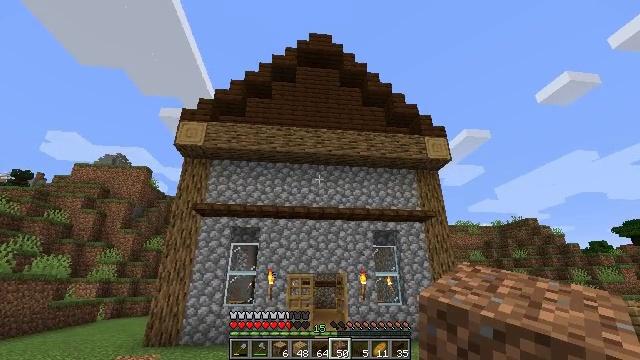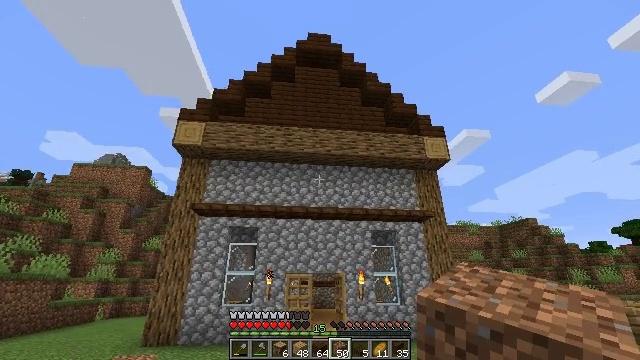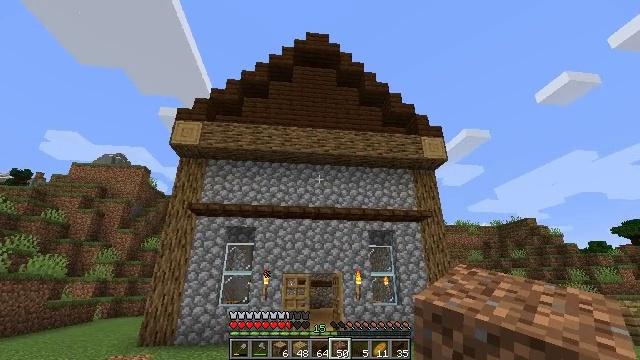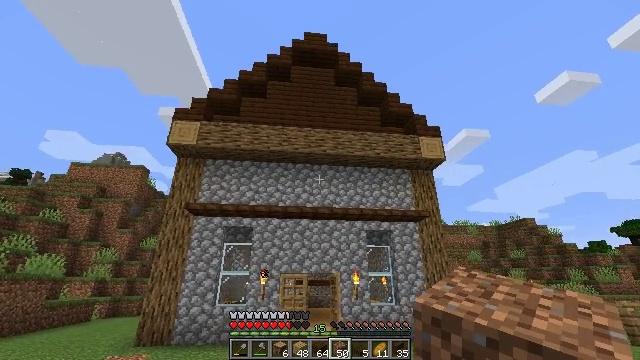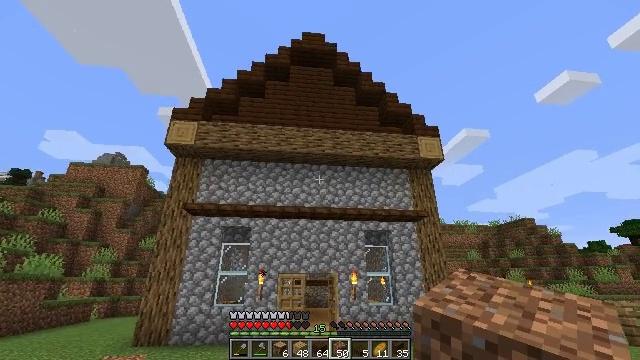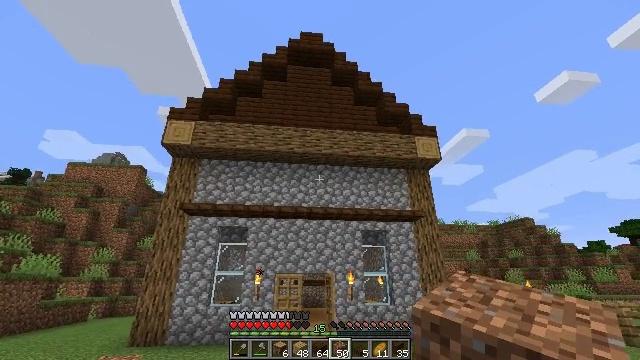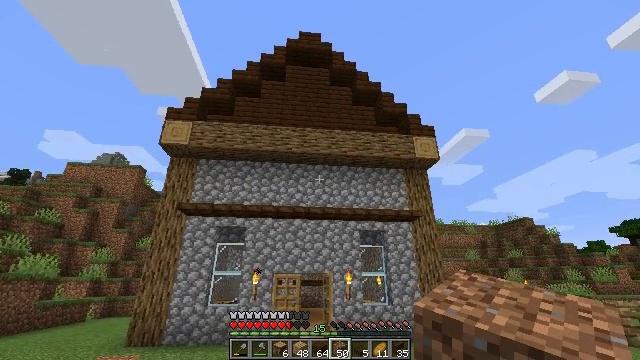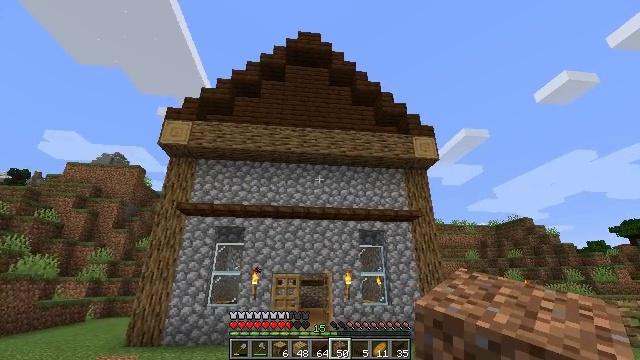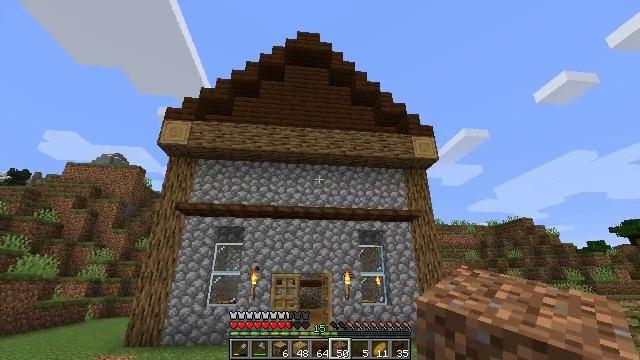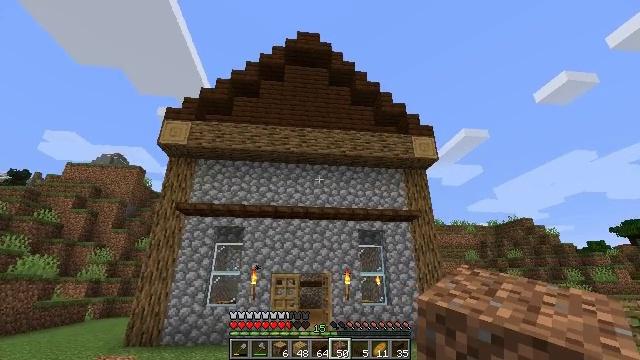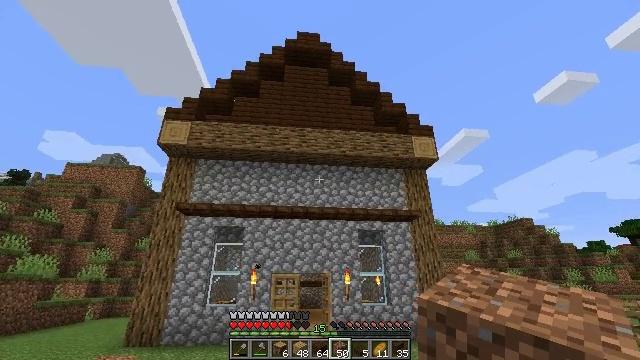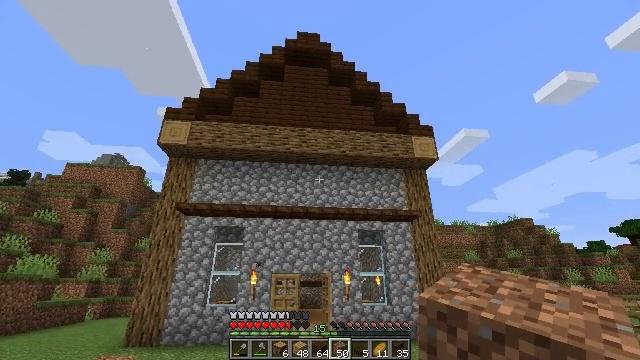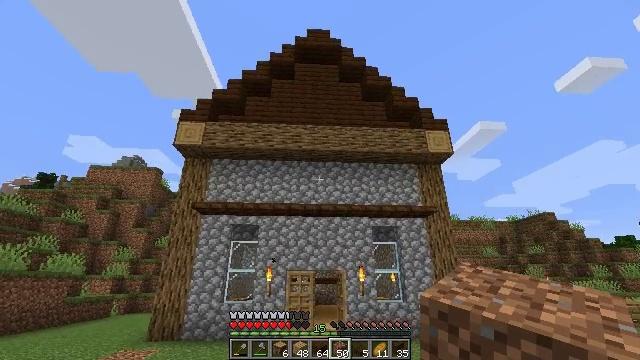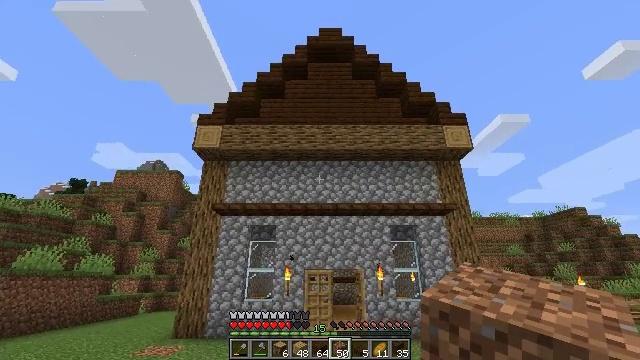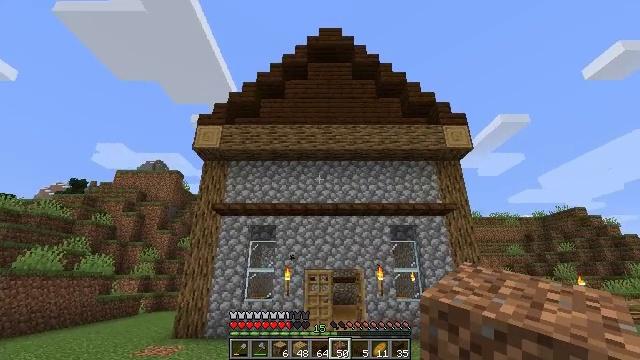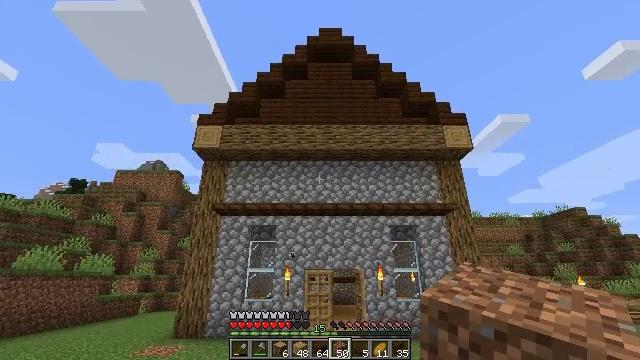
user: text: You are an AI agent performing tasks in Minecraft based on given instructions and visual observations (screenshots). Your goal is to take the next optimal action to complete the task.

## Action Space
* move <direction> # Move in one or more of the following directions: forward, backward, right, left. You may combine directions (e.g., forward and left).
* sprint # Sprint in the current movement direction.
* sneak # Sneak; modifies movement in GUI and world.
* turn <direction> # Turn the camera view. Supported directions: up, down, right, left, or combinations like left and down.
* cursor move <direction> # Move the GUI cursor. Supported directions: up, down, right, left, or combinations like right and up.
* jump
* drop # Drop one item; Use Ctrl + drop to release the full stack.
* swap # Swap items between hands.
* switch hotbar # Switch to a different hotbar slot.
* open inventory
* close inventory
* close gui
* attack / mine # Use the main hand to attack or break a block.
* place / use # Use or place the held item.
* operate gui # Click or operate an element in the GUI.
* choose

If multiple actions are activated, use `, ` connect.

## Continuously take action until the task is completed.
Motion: motion action
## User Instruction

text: Retrieve the dark oak trapdoor into your inventory.
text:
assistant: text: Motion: move back and move right
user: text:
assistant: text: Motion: move back and move right
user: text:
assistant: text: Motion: move back and move right
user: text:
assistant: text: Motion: move back and move right
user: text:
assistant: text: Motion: no_op
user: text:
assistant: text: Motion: no_op
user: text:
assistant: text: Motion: no_op
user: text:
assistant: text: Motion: no_op
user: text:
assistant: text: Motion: no_op
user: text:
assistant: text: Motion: no_op
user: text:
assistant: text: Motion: no_op
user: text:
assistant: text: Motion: turn left
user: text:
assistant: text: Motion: turn left
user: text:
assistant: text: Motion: no_op
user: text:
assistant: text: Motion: no_op
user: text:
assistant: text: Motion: turn right
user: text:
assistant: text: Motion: turn right and down
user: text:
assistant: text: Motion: move forward, turn right and down
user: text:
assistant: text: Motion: move forward, turn right and down
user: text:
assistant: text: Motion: move forward, turn down
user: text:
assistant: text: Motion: move forward
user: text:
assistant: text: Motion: move forward
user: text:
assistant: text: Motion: move forward
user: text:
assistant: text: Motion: move forward
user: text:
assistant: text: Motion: move forward
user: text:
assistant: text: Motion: move forward
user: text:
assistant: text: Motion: move forward
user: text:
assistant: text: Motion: move forward
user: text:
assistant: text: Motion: move forward
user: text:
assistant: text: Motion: move forward